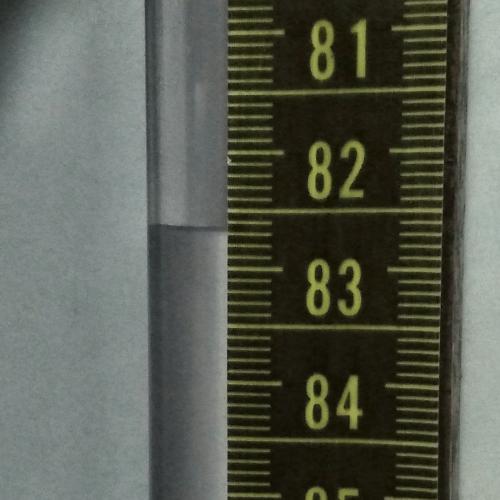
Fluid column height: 82.7 cm